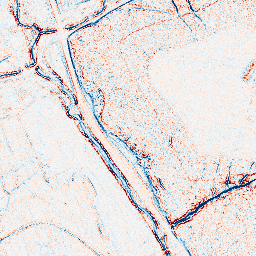
Category: edge_preserving
Decomposition family: bilateral
Decomposition parameters: d: 5
sigma_color: 25
sigma_space: 25
Upsampling method: regularized
Upsampling parameters: scale: 2
lambda_reg: 0.01
Upsampling scale: 2